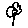
Label: flower